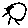
Label: sun